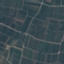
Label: PermanentCrop